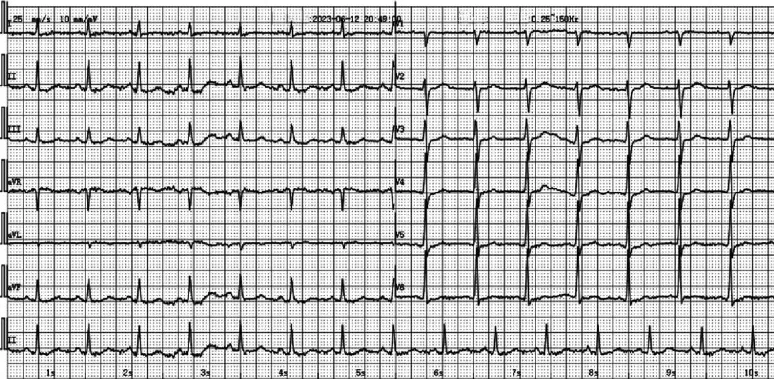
The 12-lead electrocardiogram in patient after coronary angiography showed the disappearance of ST segment elevation in leads II, III, and aVF.
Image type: electrography (ekg)